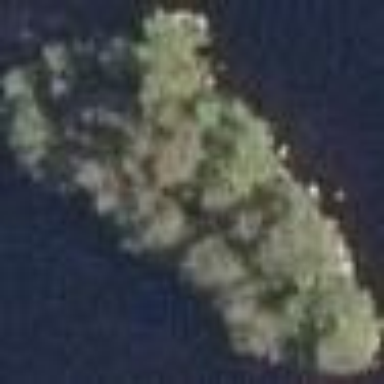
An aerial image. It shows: Islet covered with woodland.